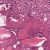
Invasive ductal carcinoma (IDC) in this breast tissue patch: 0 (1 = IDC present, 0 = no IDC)